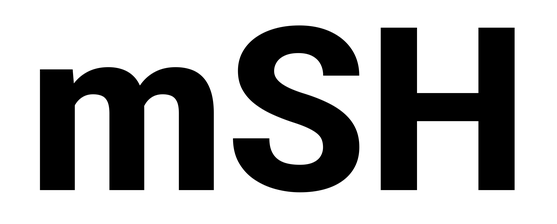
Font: Roboto_ExtraBold